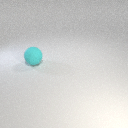
large cyan rubber sphere